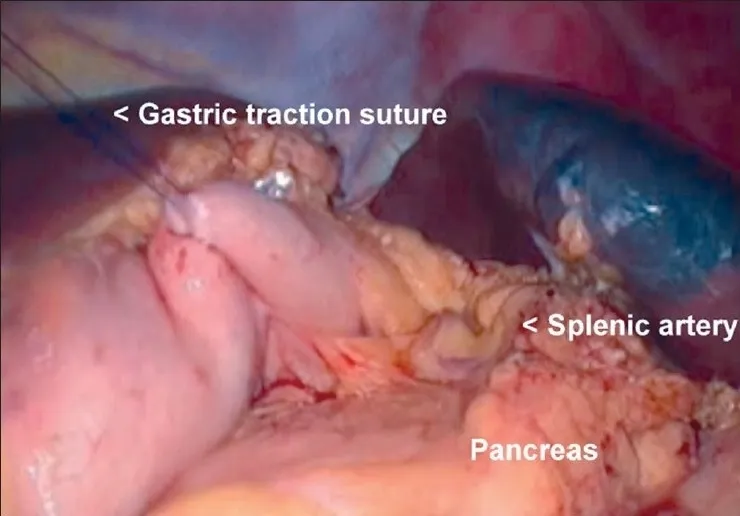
Gastric traction suture in place providing wide exposure of lesser sac.
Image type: medical_photograph (other_medical_photograph)